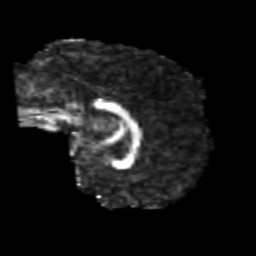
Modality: FA
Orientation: sagittal
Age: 24
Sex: male
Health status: healthy
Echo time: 0.074 s